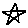
Label: star